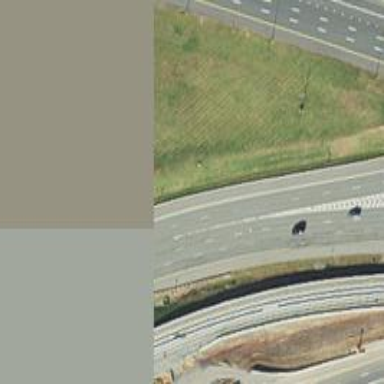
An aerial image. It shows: Motorway link.